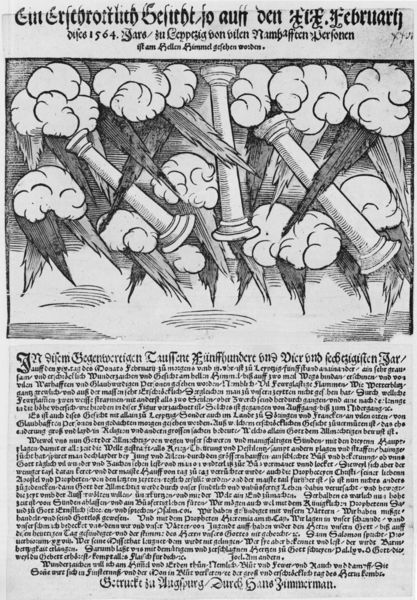
Titel: Ein Erschrocklich Gesicht/ so auff den XIX. Februarij dises 1564. Jars
Künstler: Hans Zimmermann
Standort: Zürich.
Institution: Wickiana
Schlagwörter: flügel, himmel, schatten, weiß, wolken, schwarz, säule, säulen, zeichnung, wolke, alt, rahmen, bild, blatt, gotik, chaos, deutschland, schrift, grafik, graphik, klein, katastrophe, inschrift, deutsch, fein, striche, buch, blitze, druck, schwarzweiss, schraffur, radierung, stich, titel, seite, illustration, text, zeitung, bericht, buchstaben, überschrift, jahr, zacken, schreiben, blitz, mittelalter, fall, zerstört, kanonen, absatz, kupferstich, flugblatt, altdeutsch, abbildung, anordnung, arma, seulen, bruch, mitteilung, seriendruck, blizte, kalenderblatt, unheil, chronik, verordnung, stisch, februar, säul, 1564, txt, 1919